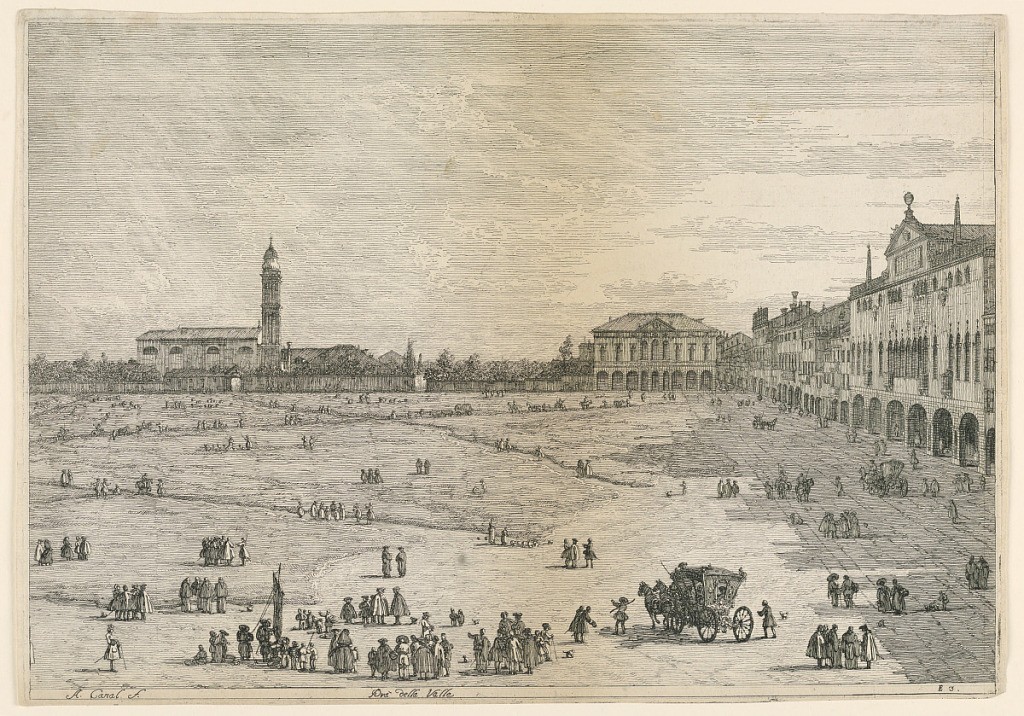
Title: Prà della Valle (Prato della Valle, Padua), from the Vedute altre prese da i luoghi altre ideate
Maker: Canaletto, Italian, 1697 - 1768
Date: ca. 1752-55
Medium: Etching on paper
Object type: Print
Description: De Vesme 7II. Carrington p. 94.